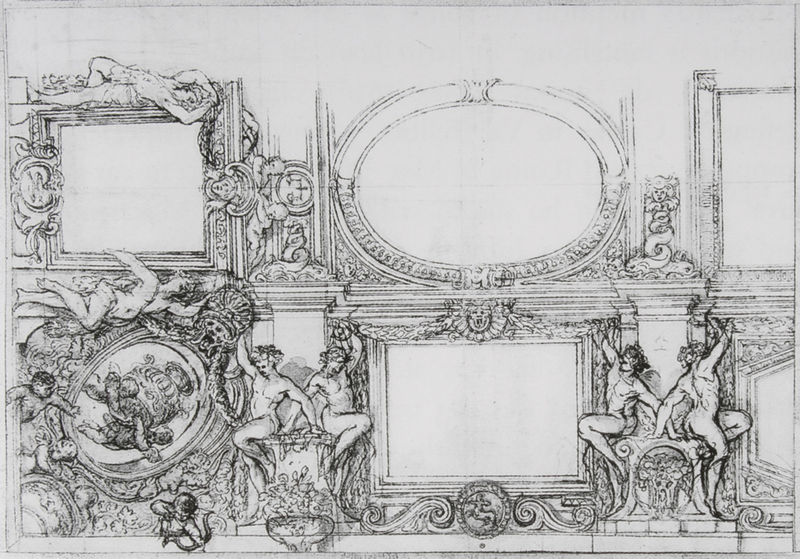
Titel: Entwurf für das Gewölbefresko der Galerie in der Villa Sacchetti-Chigi, Castelfusano
Künstler: Pietro da Cortona
Standort: London
Institution: Royal Institute of British Architects
Schlagwörter: akt, feder, flügel, gemälde, körper, nackt, schatten, weiß, akte, frauen, sitzen, blume, frau, grau, holz, kreide, männer, pfeiler, schmuck, schwarz, skizze, säule, zeichnung, zimmer, muster, ornament, wand, architektur, barock, gesicht, rahmen, stehen, spiegel, felder, kirche, figur, sitzend, decke, blatt, pflanzen, theater, krone, rokoko, fliegen, oval, rund, engel, putte, putto, skulptur, bilder, bilderrahmen, papier, ecke, liegen, ansicht, bogen, leer, grafik, linien, pilaster, rand, figuren, dekoration, jugendstil, kartusche, symmetrie, dekor, floral, ornamente, verzierung, lciht, stuck, vasen, plastik, oben, waage, antike, eckig, medaillon, rechteck, linie, kohle, form, schwarz-weiss, schlange, bleistift, entwurf, rom, girlanden, ecken, portal, wappen, schnörkel, skulpturen, voluten, medallion, wandaufriss, untersicht, bacchus, fresken, plan, viereckig, kassetten, konsolen, löwe, volute, muschel, fresko, amor, emblem, putten, ornamentik, schtten, allegorien, putti, gestreckt, pfeil, quadrat, viereck, fresco, rosetten, armor, fratze, verziehrung, feston, aufriss, michelangelo, aktfiguren, deckenmalerei, handzeichnung, barok, gestaltung, gesimse, da vinci, gliederung, rondo, festons, rocaille, planung, medaillons, barberini, skizz, masken, skulptue, deckenfresko, kartuschen, felser, muscheldekor, atlanten, rechtecken, deckegemälde, baccanten, kastetten, peitro da cortona, plastuken, t´zeichung, cencetto, puttem, arabeke